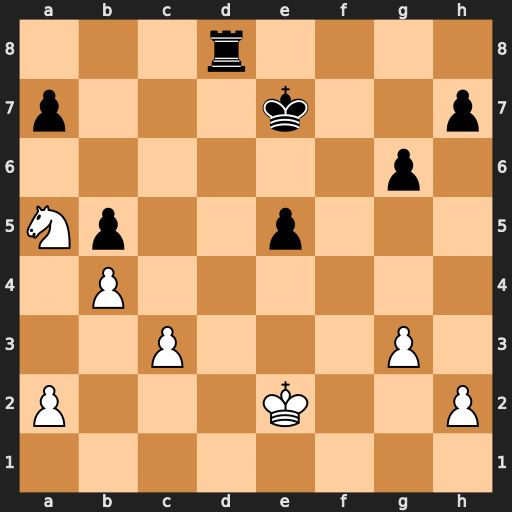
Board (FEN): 3r4/p3k2p/6p1/Np2p3/1P6/2P3P1/P3K2P/8
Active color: w
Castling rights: -
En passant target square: -
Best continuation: Nc6+ Kd7 Nxd8 Kxd8 Kd3 Kd7 c4 bxc4+ Kxc4